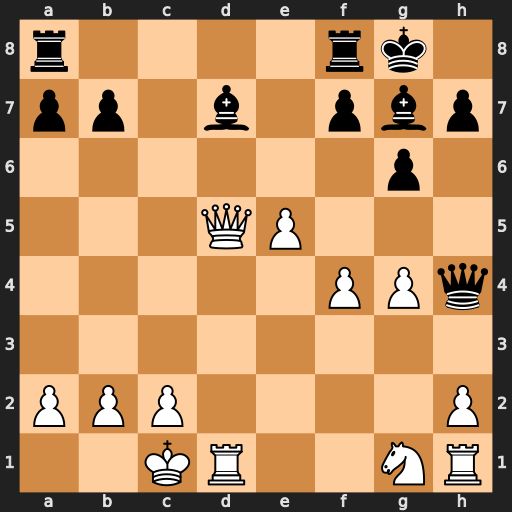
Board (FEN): r4rk1/pp1b1pbp/6p1/3QP3/5PPq/8/PPP4P/2KR2NR
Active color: w
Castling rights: -
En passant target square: -
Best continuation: Qxd7 Rad8 Nf3